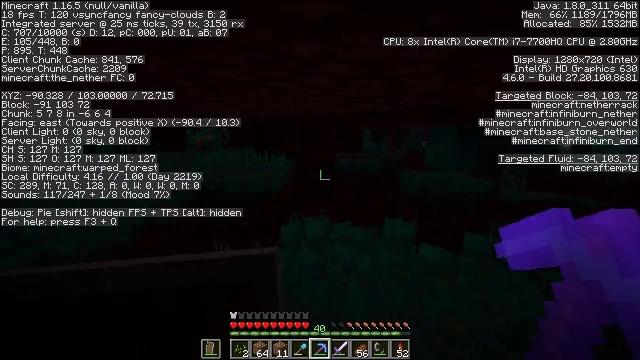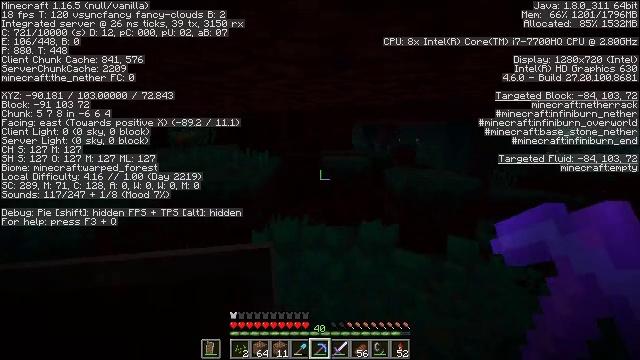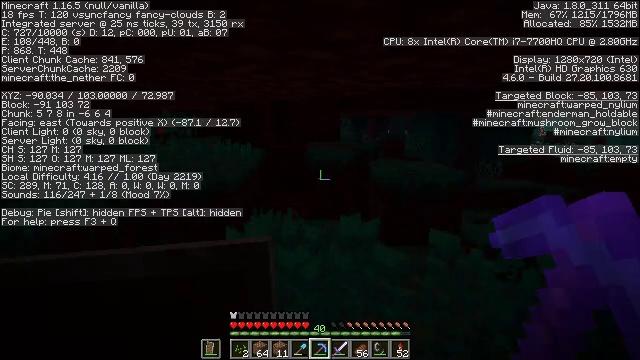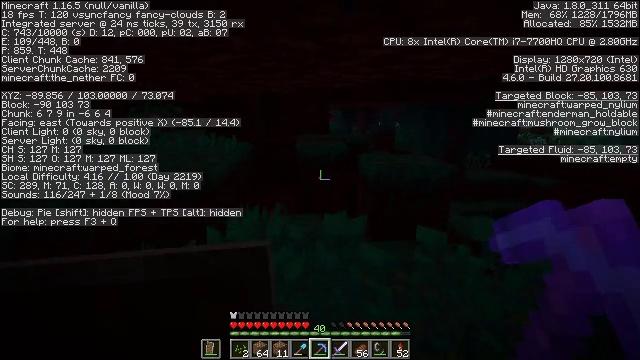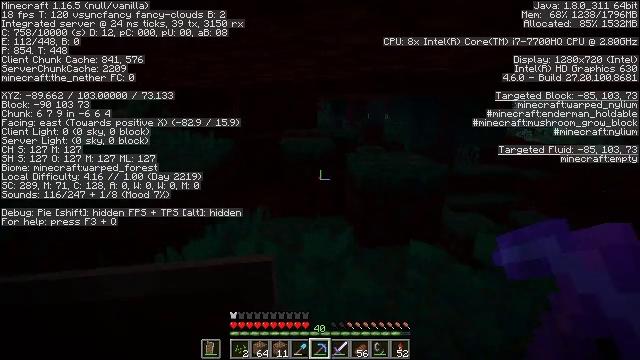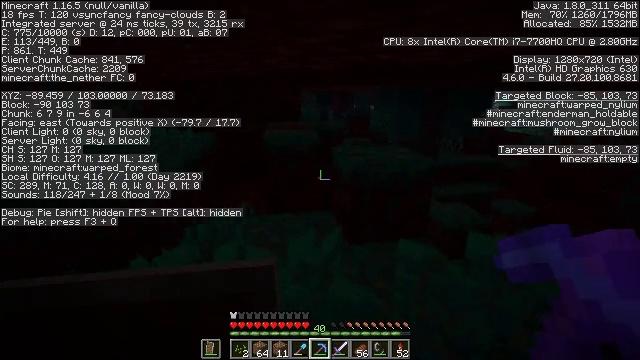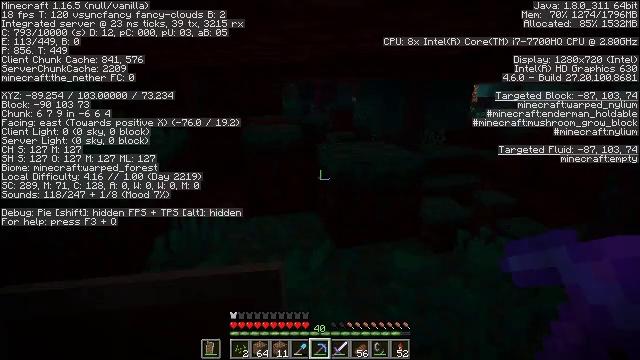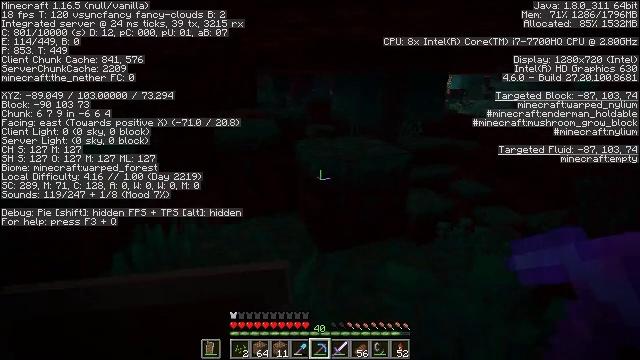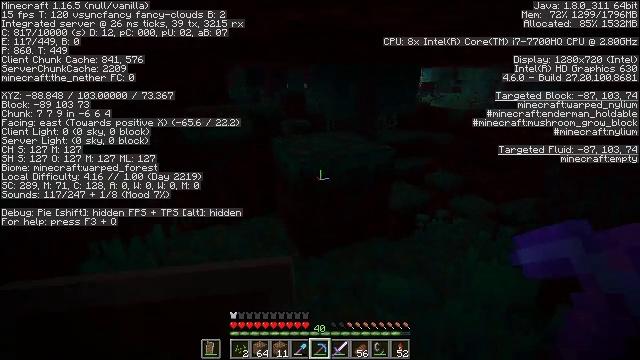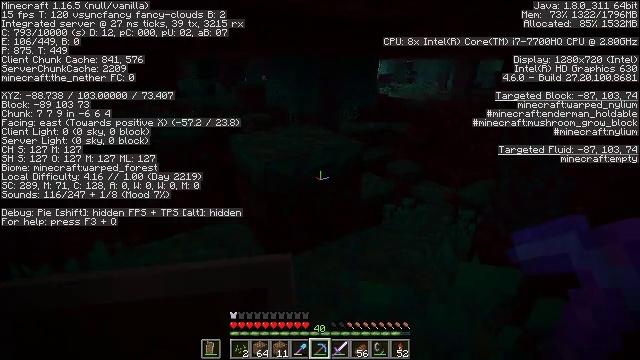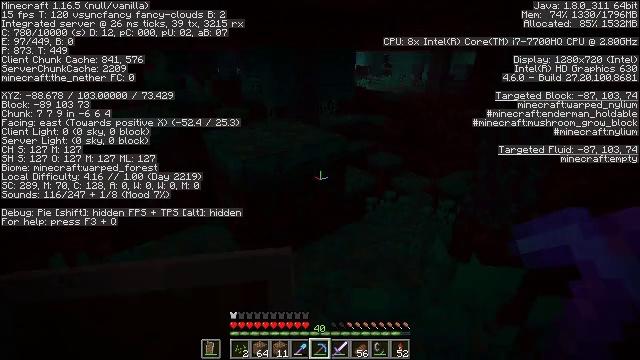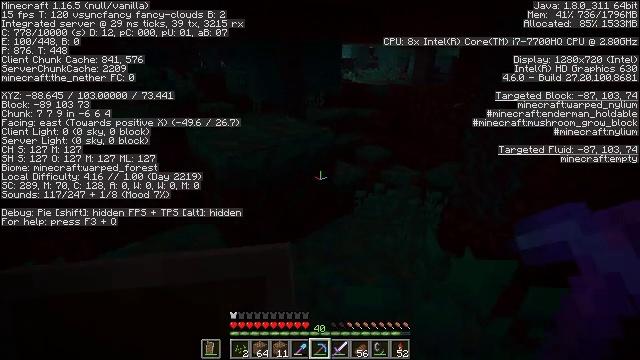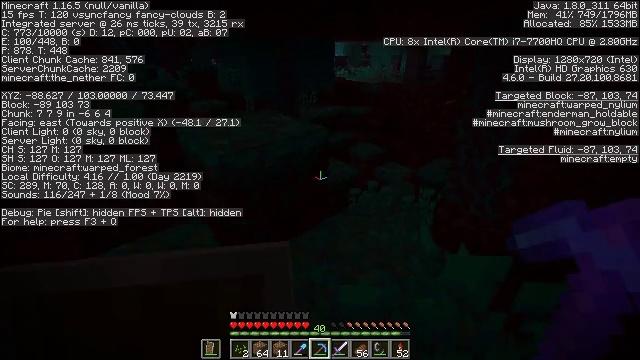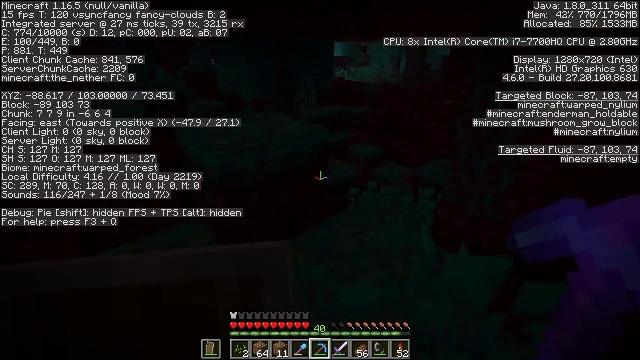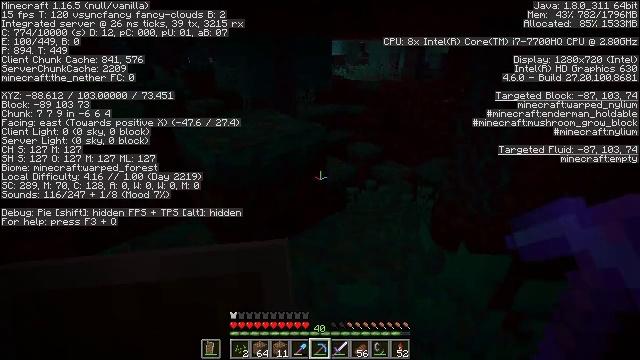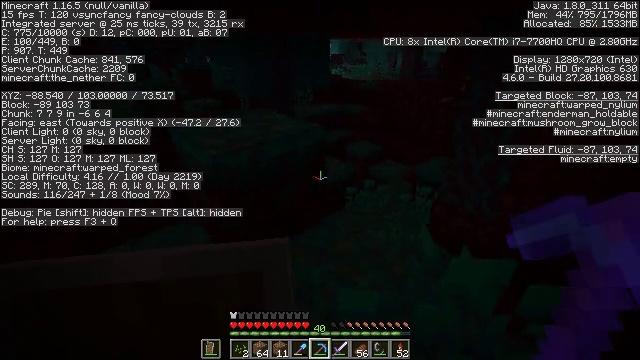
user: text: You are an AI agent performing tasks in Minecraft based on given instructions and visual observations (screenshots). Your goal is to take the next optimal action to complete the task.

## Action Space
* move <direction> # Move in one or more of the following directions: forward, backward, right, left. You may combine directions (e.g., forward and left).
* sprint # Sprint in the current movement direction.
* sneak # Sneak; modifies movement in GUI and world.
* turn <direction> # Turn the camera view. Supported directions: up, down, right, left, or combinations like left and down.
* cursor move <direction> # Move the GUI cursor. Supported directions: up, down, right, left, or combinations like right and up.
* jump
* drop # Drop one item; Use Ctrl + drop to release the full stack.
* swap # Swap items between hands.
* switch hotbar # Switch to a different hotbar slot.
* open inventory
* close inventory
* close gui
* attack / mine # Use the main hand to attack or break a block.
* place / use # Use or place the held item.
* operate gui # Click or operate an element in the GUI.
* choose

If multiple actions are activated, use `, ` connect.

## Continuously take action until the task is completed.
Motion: motion action
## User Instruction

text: Collect the warped nylium block.
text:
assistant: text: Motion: move forward and move right, turn right
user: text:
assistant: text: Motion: move forward and move right, turn right and down
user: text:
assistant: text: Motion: move forward, turn right and down
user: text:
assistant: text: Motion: move forward, turn right and down
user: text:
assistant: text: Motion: move forward, turn right and down
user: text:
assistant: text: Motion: move forward, turn right and down
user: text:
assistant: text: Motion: move forward, turn right and down
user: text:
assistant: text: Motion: move forward, turn right and down
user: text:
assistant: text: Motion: turn right and down
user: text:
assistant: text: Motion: turn right and down
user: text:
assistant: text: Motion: turn right and down
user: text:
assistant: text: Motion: turn right
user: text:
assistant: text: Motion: no_op
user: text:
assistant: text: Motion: no_op
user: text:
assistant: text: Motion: move forward
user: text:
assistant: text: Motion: move forward and move right
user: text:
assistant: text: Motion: move forward and move right
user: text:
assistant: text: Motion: move forward and move right
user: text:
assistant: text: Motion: move forward and move right
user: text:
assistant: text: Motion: move forward and move right, turn left and down
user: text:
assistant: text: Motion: move forward, turn left and down
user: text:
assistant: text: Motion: move forward, turn left
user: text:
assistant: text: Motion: move forward
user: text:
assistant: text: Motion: move forward
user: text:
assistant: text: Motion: no_op
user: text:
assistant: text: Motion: no_op
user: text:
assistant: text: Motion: no_op
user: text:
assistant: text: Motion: no_op
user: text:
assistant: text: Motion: no_op
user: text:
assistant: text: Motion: move forward